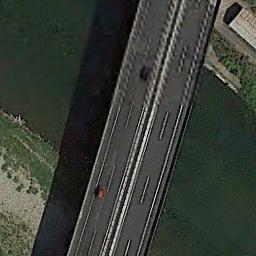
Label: bridge